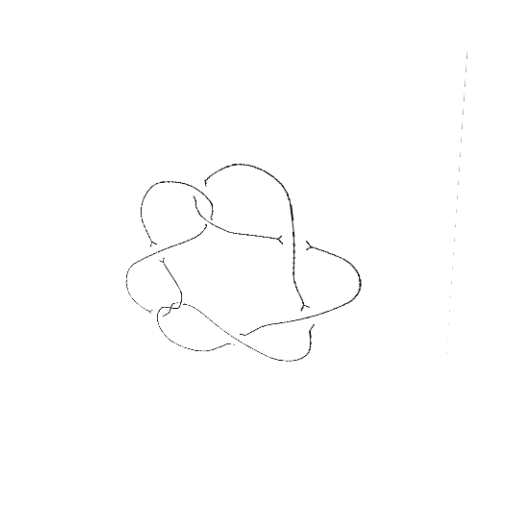
Crossing number: 9